Field crop: maize
Growth stage: 2
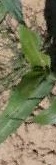
Species: maize